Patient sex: M
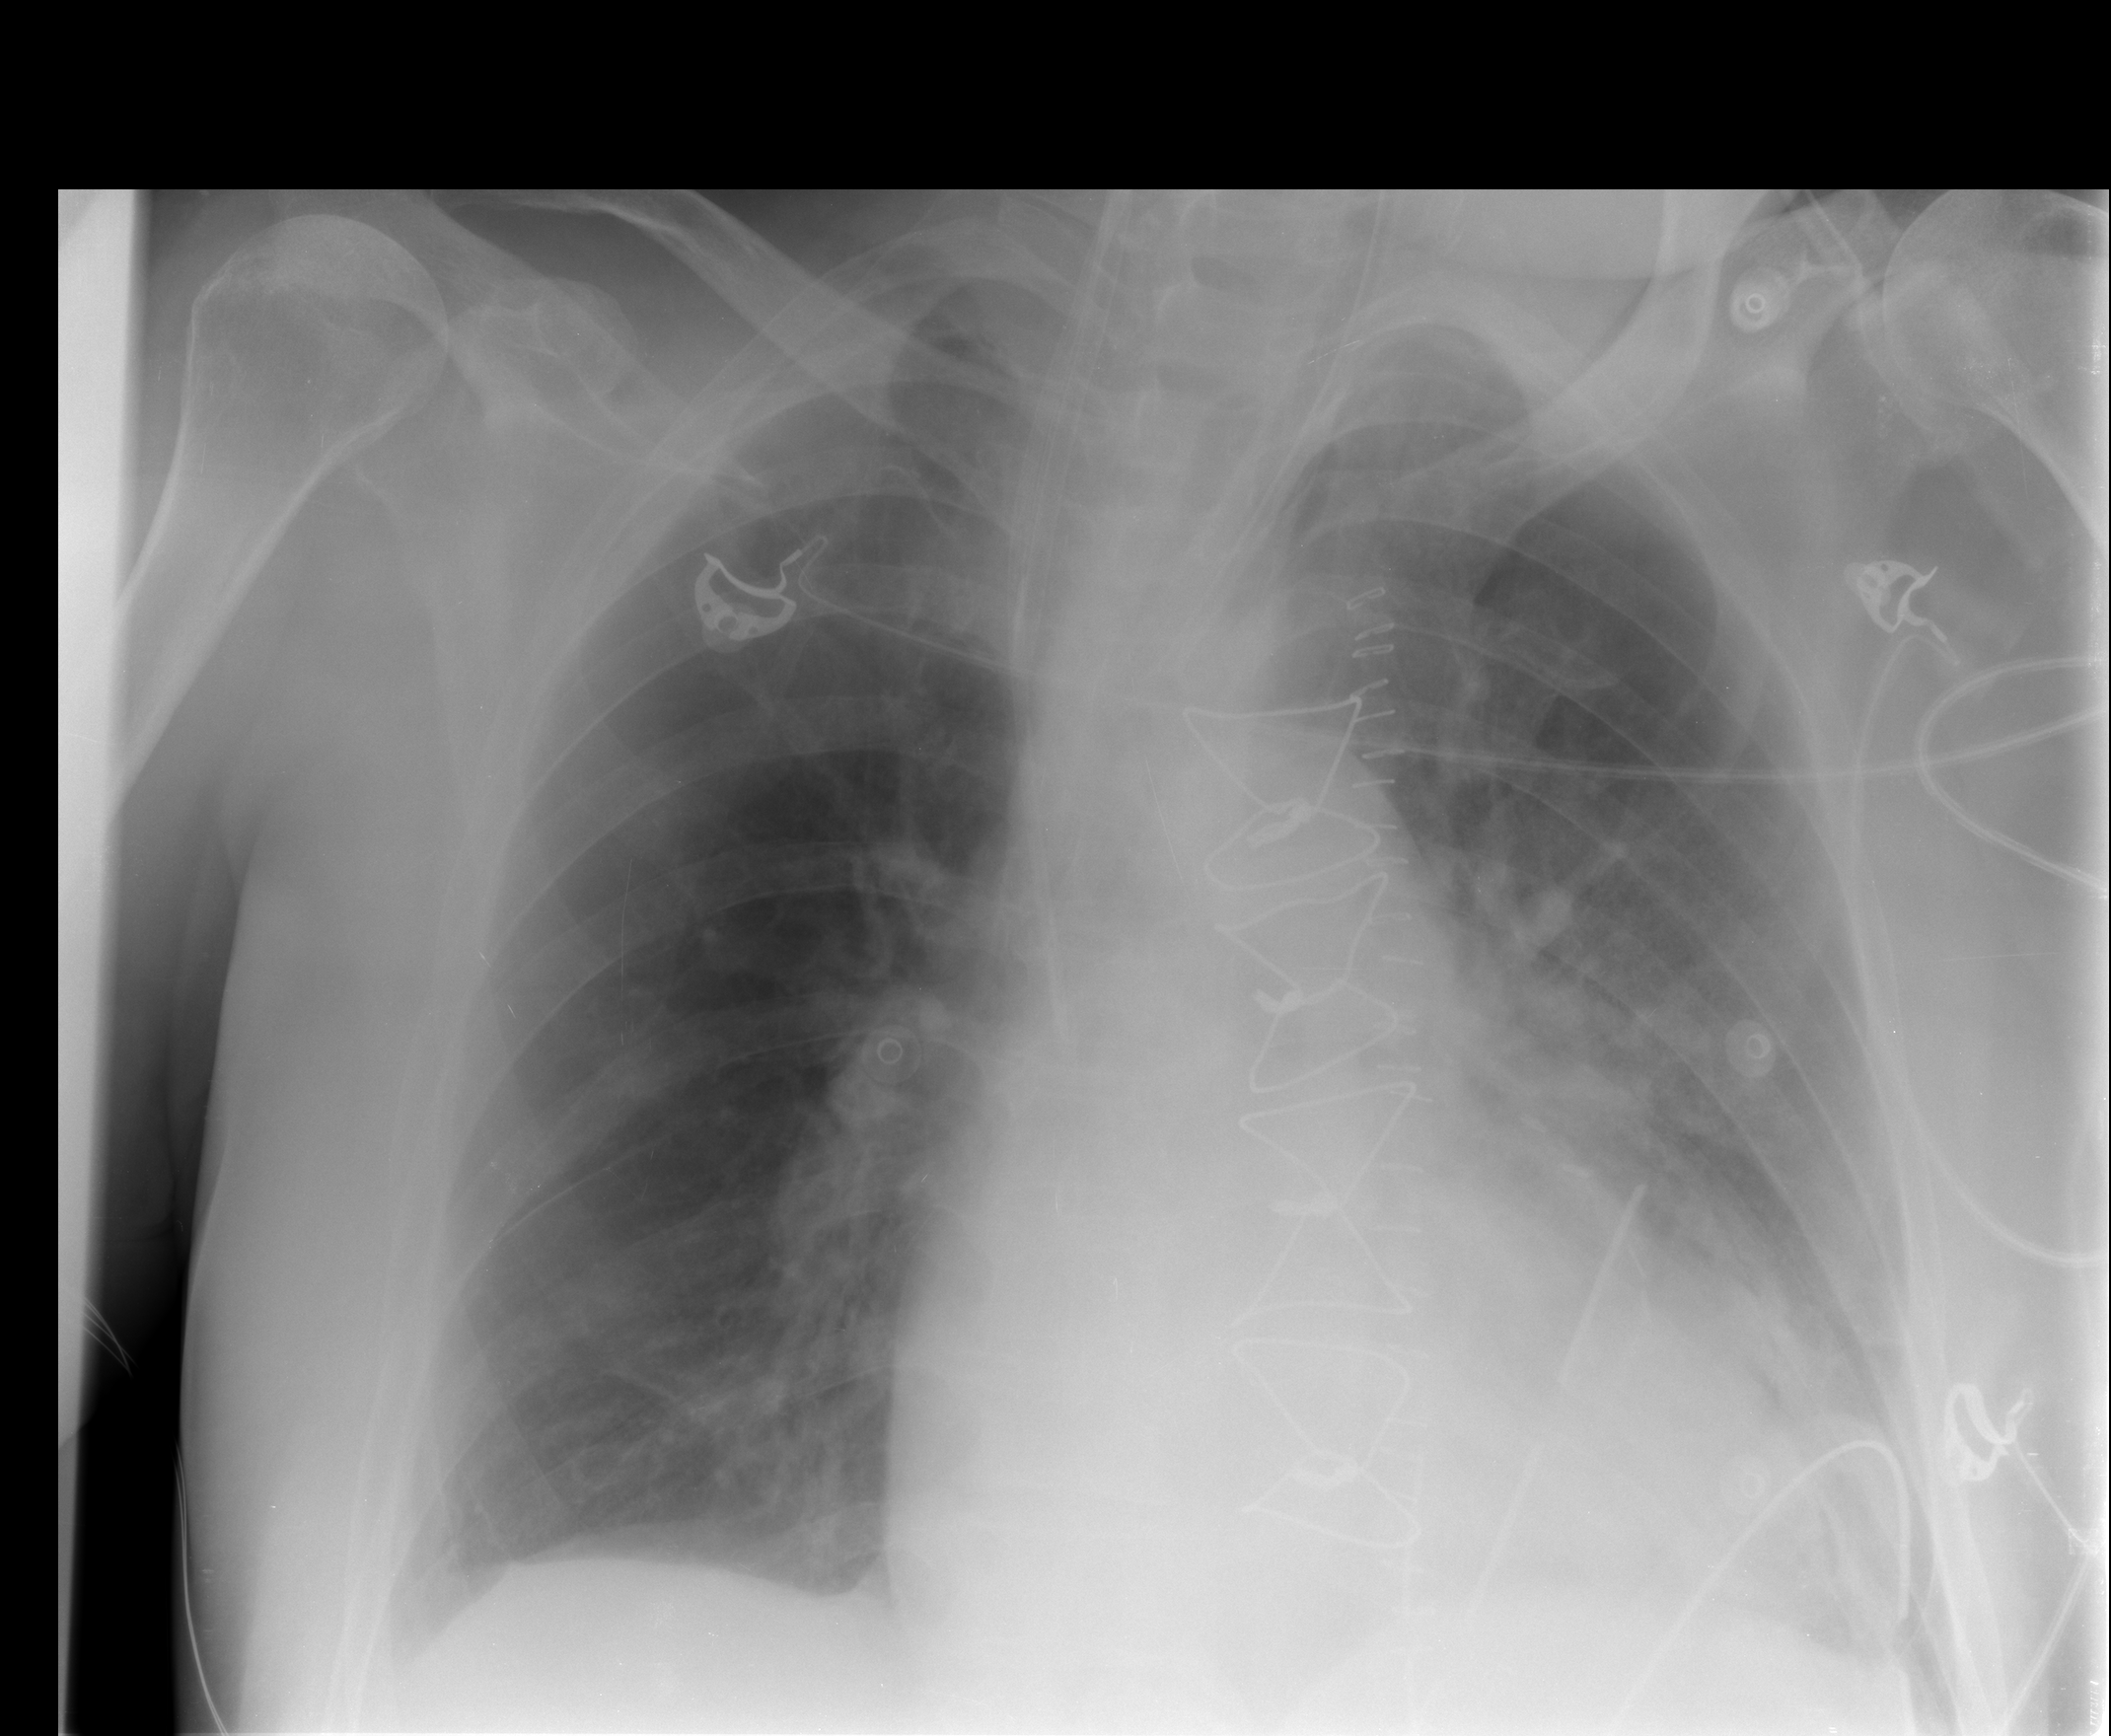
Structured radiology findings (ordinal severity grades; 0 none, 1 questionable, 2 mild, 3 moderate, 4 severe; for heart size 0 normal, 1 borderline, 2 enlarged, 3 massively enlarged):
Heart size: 2
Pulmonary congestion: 0
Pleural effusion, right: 0
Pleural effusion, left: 0
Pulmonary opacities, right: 0
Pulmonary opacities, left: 2
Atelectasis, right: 0
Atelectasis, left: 3